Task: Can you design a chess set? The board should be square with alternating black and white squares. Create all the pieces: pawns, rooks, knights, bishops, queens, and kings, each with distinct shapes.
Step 1425:
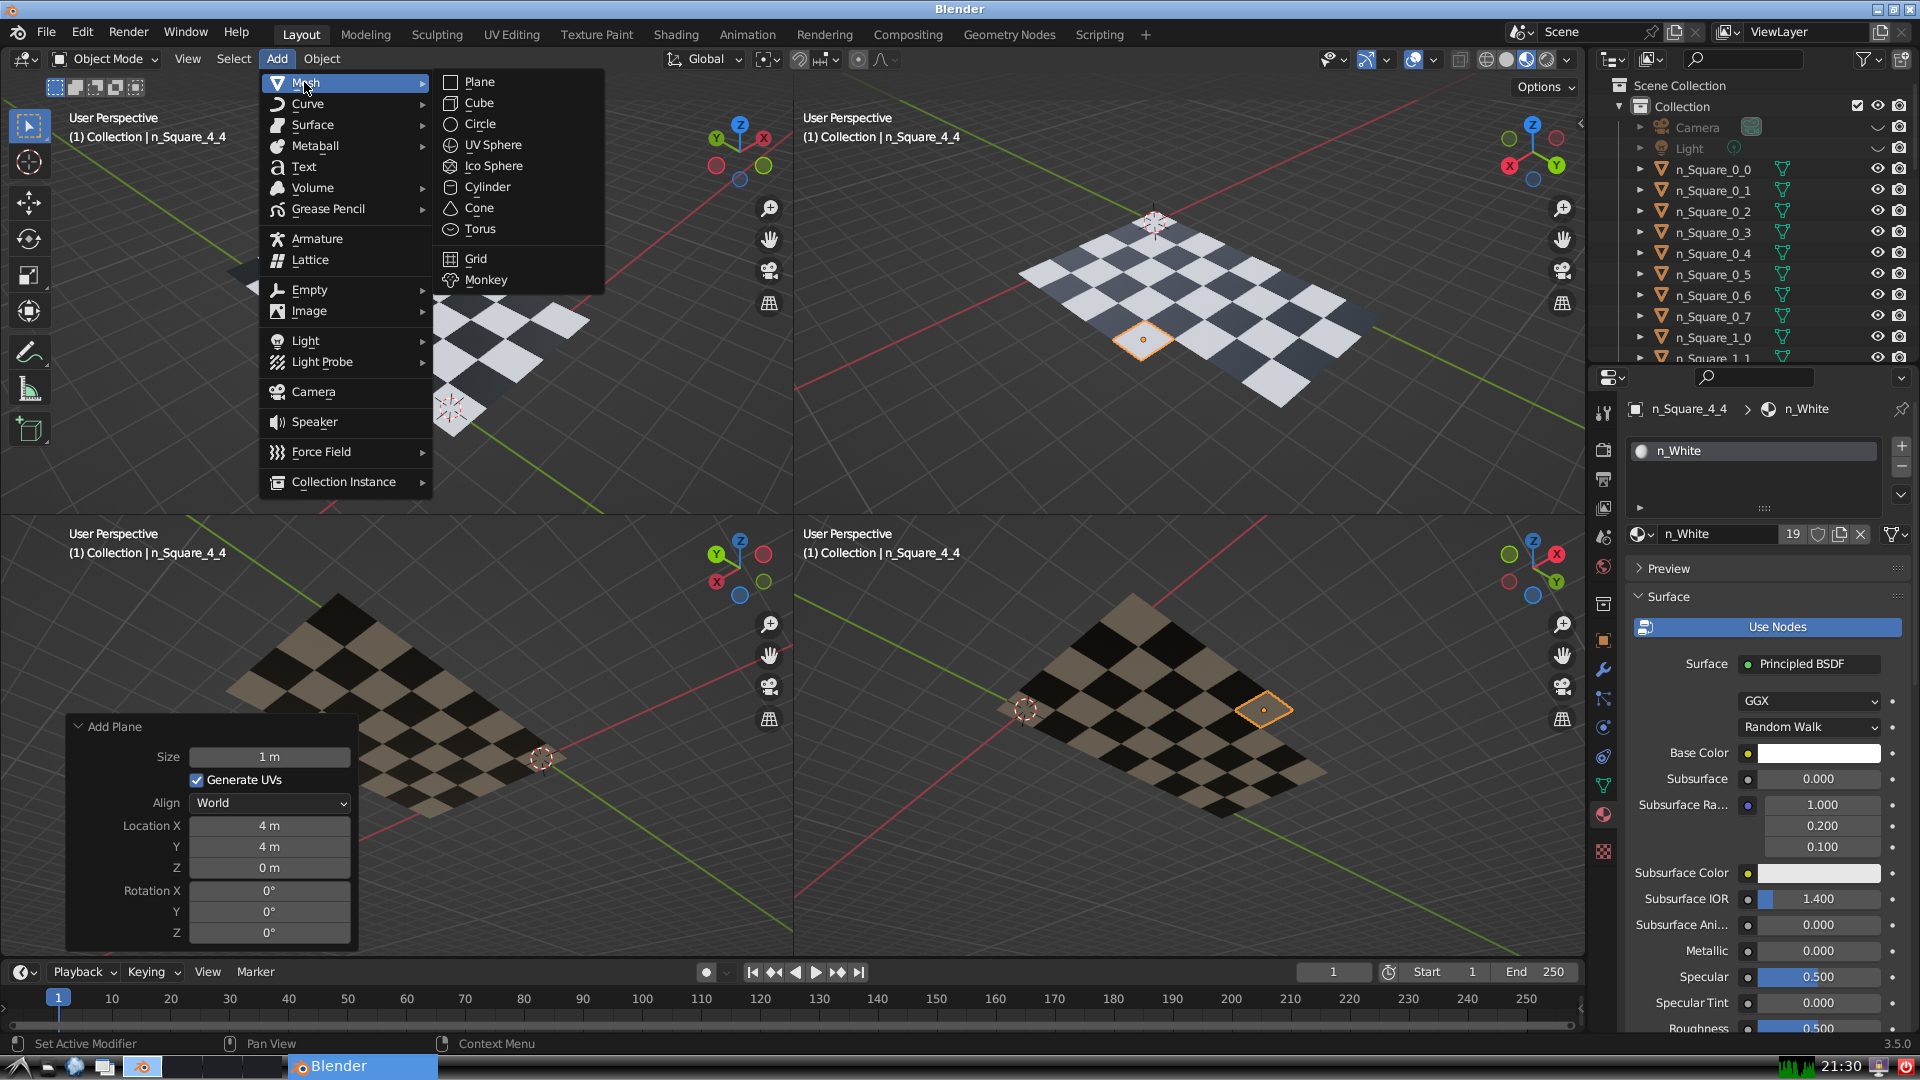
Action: {"mouse_move": [499, 79]}